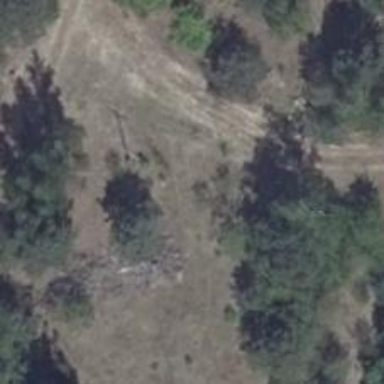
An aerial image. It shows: Hunting stand.